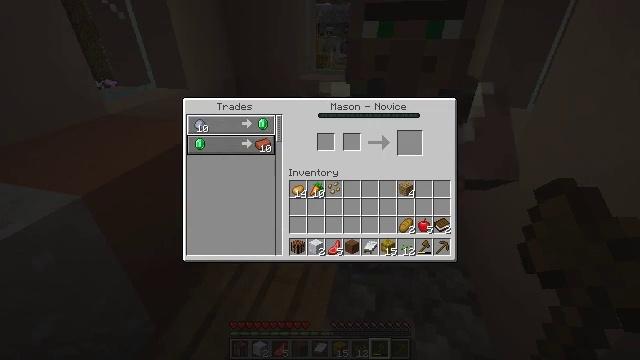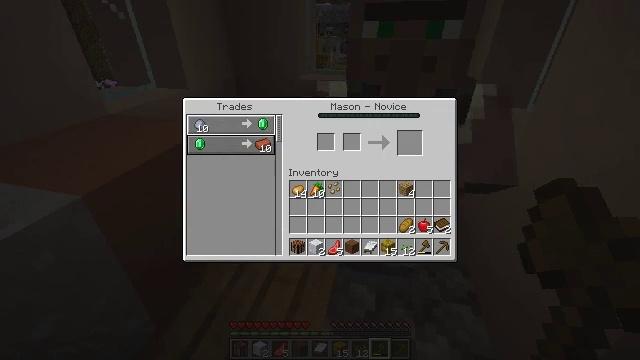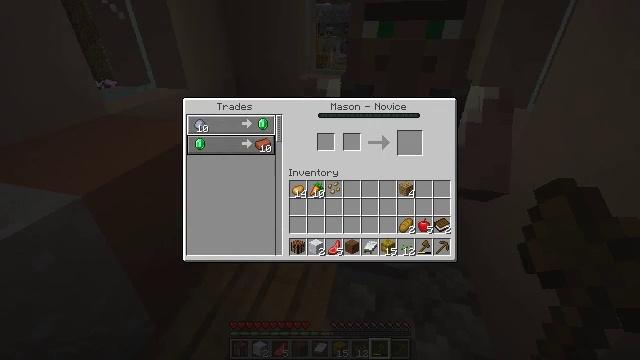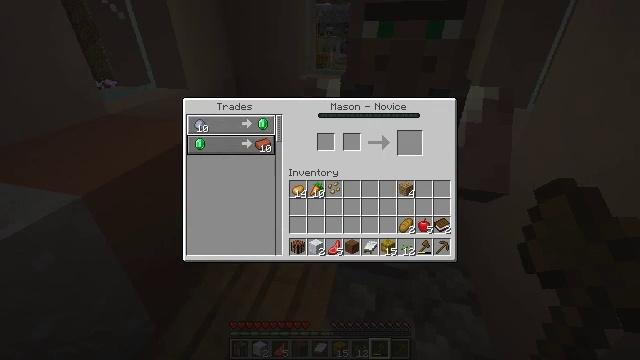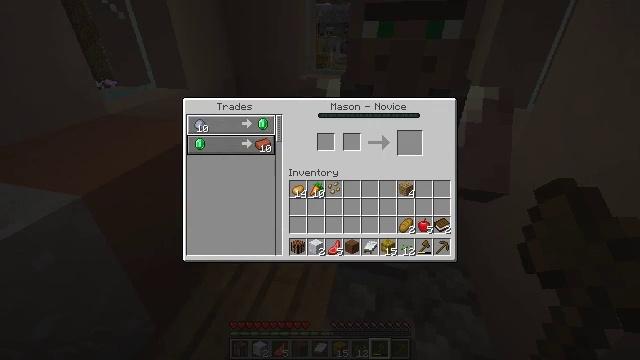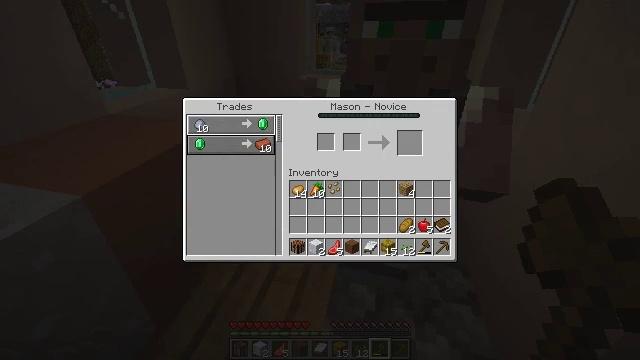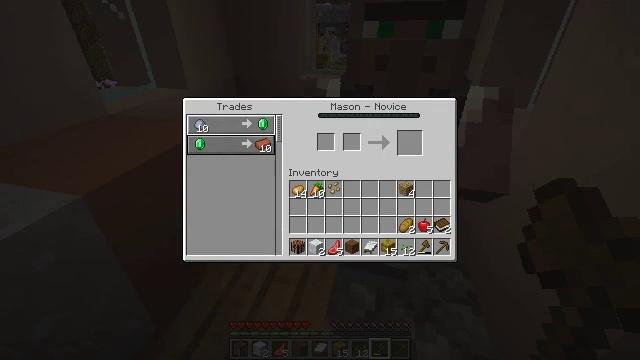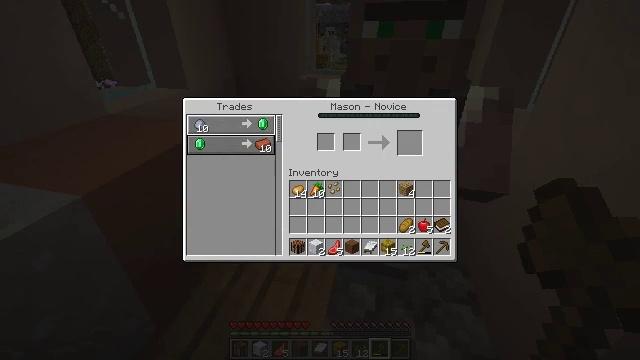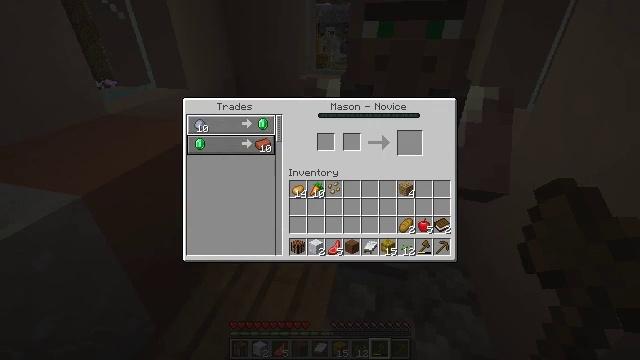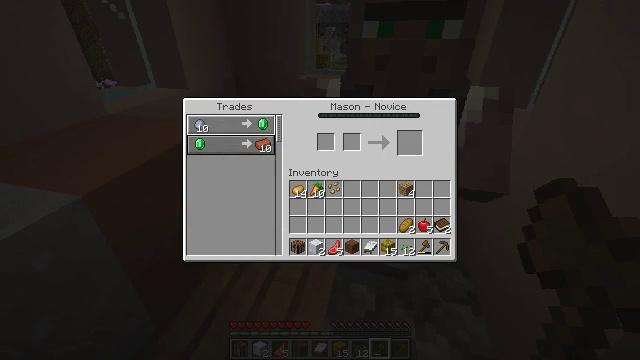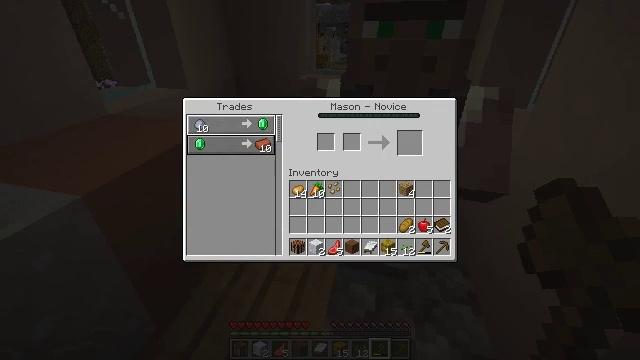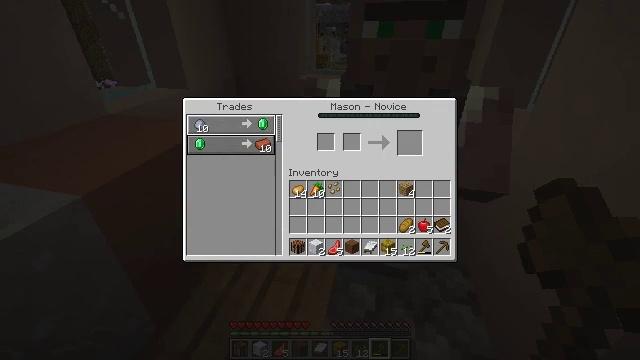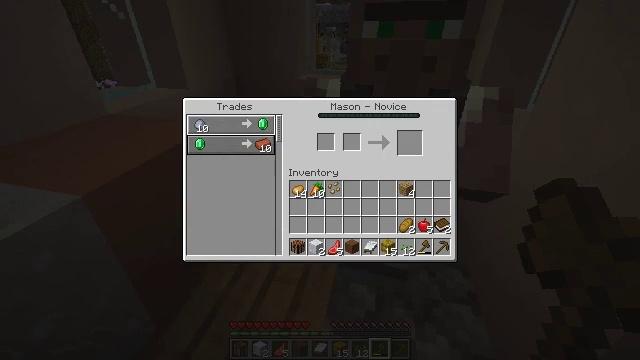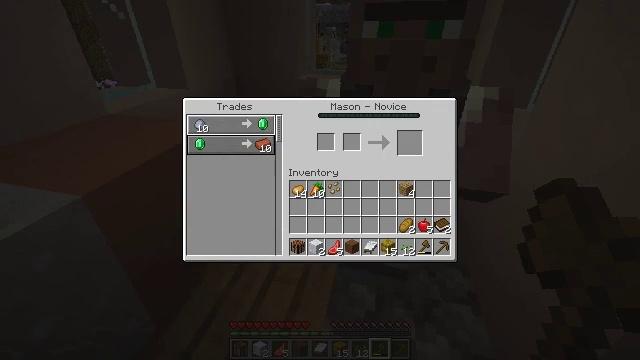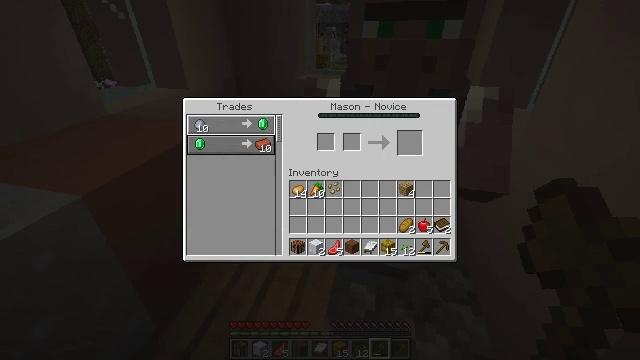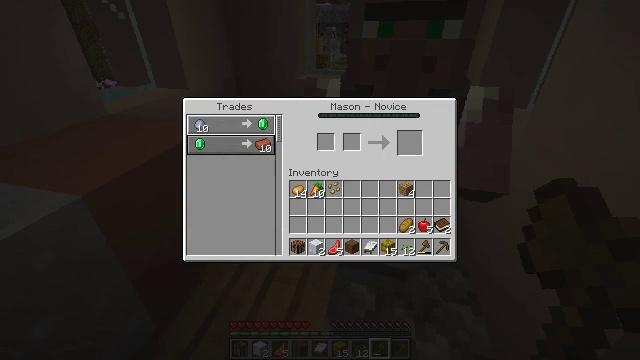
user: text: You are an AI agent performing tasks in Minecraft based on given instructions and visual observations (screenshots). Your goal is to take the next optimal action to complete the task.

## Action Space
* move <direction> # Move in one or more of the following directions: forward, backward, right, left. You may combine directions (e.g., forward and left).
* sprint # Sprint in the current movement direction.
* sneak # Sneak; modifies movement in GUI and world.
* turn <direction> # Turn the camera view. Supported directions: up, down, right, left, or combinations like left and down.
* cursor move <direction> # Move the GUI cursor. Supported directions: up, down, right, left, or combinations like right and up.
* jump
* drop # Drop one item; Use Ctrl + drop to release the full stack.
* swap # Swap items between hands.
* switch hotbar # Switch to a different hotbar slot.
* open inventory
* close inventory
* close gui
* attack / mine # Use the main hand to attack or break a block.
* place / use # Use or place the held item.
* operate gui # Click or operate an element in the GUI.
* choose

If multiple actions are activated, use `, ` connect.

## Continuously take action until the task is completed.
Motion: motion action
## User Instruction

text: Reclaim the stonecutter into your inventory.
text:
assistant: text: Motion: no_op
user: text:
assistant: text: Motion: no_op
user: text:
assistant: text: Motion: no_op
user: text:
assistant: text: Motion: no_op
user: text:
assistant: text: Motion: no_op
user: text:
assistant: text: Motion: no_op
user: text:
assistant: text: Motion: no_op
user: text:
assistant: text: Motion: no_op
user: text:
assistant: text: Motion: no_op
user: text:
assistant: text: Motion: no_op
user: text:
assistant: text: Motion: cursor move right
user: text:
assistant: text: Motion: no_op
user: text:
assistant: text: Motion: no_op
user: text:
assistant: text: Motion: no_op
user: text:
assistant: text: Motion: no_op
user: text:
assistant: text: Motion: no_op
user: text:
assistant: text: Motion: no_op
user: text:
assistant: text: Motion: no_op
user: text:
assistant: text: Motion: no_op
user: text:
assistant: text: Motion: close gui
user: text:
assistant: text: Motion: turn right and down, open inventory
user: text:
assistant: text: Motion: turn right and down, open inventory
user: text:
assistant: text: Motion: move forward
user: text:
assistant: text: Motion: move forward
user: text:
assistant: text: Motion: move forward
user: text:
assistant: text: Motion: move forward
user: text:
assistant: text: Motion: move forward and move left
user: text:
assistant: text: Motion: move forward and move left
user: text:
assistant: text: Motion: move forward and move left
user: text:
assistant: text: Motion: move forward and move left